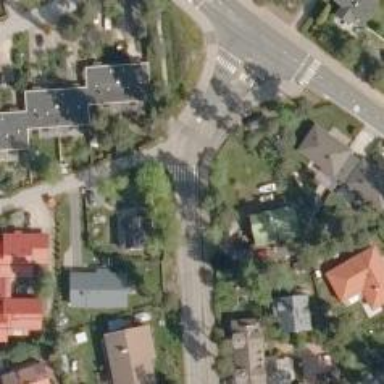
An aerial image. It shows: Uncontrolled crossing on the road.